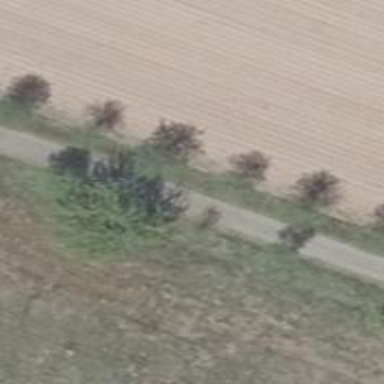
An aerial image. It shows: Deciduous tree with broadleaved leaves.